Question: <URL>
I can't resolve the gap between a h2 tag and a table. Beside, if you look at my attached image, you will se that in the second table, the first row's width(header) is shorter than the rest, any help is greatly appreciated!
h2 and table css :
'''
.tieudemien
{
line-height: 24px;
background-color: #80A5CE;
text-transform: uppercase;
color: #FFF;
font-weight: bold;
font-size: 12px;
width:498px;
margin-bottom: 0;
padding-bottom: 0;
margin-left:1px;
}
.tb {
width: 500px;
padding-top:0;
padding-bottom:0;
}
'''

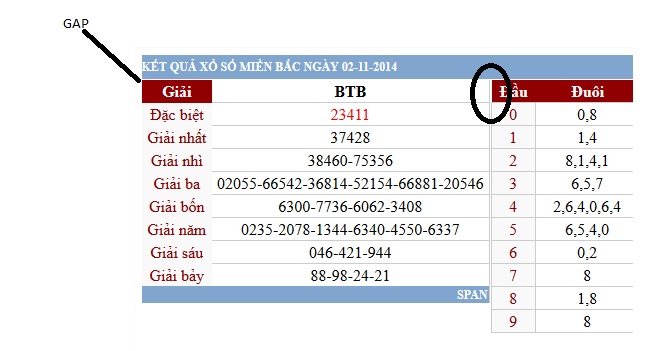
Answer: Here's result: <URL>
You can just change the padding of class '.tdkq' and 'tddd' below:
'''
.tdkq, .tddd {
padding: 0;
}
'''